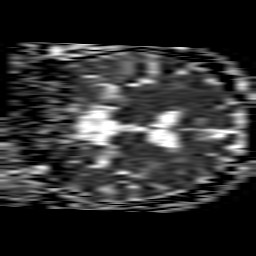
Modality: ADC
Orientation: coronal
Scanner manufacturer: philips
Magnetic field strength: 1.5 T
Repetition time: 3.646 s
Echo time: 0.09255 s